Часть A. Метод ван дер Пау (6 баллов) Определение удельного сопротивления плоских объектов представляет собой важную практическую задачу. Т.к. форма объектов произвольна, рассчитать линии тока в них сложно. В 1958 году Лео ван дер Пау решил эту задачу для пластин произвольной геометрической формы. К центральной части боковой поверхности пластины толщины $d$ подключают 4 контакта $A$, $B$, $C$ и $D$ (см.рис). Сначала через узлы $A$ и $B$ пропускают ток $I_{AB}$ и измеряют напряжение $U_{CD}$ между узлами $C$ и $D$. Сопротивление $R_{\text{AB,CD}}$ рассчитывают как $\cfrac{U_{CD}}{I_{AB}}$. Затем через узлы $B$ и $C$ пропускают ток $I_{BC}$ и измеряют напряжение $U_{DA}$ между узлами $D$ и $A$. Сопротивление $R_{\text{BC,DA}}$ рассчитывают как $\cfrac{U_{DA}}{I_{BC}}$.  Теоретически можно показать, что удельное сопротивление материала рассчитывается по следующей формуле $$ \rho=\cfrac{{\pi}d}{\ln2} ({R_{\text{AB,CD}}}+{R_{\text{BC,DA}}}) \cfrac{f\left(\frac{R_{\text{AB,CD}}}{R_{\text{BC,DA}}}\right)}{2}, $$ где $f$~— некая функция, которая не выражается аналитически. В этой задаче вам предстоит численно найти значения этой функции в нескольких точках, а затем вычислить удельное сопротивление пластины. Обозначим $y=\cfrac{R_{\text{AB,CD}}}{R_{\text{BC,DA}}}$, тогда выражение для удельного сопротивления принимает вид $$ \rho=\cfrac{{\pi}d}{\ln2} {R_{\text{BC,DA}}} (y+1) \frac{f(y)}{2} $$ Из теоретических выкладок можно получить, что функция $f(y)$ удовлетворяет соотношению $$ \cfrac{y-1}{y+1}=\cfrac{f(y)}{\ln2}~\text{arch} \left(\cfrac{1}{2}\exp\left(\cfrac{\ln2}{f(y)}\right)\right) $$ Для удобства обозначив $x=\cfrac{\ln2}{f(y)}$, можно получить равносильную систему уравнений для нахождения удельного сопротивления, которой и нужно пользоваться при дальнейшем решении задачи $$ \rho={{\pi}d} {R_{\text{BC,DA}}} (y+1) \frac{1}{2x}, $$ $$ \cfrac{y-1}{y+1}=\cfrac{1}{x} \text{arch}\left(\cfrac{\text{e}^x}{2}\right). $$ Примечание. Гиперболические и обратные гиперболические функции задаются следующими формулами: $$\text{sh}~x=\cfrac{\text{e}^x-\text{e}^{-x}}{2},\quad\text{ch}~x=\cfrac{\text{e}^x+\text{e}^{-x}}{2},$$ $$\text{arsh}~x=\ln(x+\sqrt{x^2+1}),\quad\text{arch}~x=\ln(x+\sqrt{x^2-1}).$$
Получите значения $I_{AB}$, $U_{CD}$, $I_{DA}$ и $U_{BC}$ для 15 различных подключений к пластине.
Вычислите $R_{\text{AB,CD}}$, $R_{\text{BC,DA}}$ и $y$ для каждого из подключений. Значения всех величин округлите с точностью до 4 значащих цифр.
Формулу $\cfrac{y-1}{y+1}=\cfrac{1}{x} \text{arch}\left(\cfrac{\text{e}^x}{2}\right)$ можно преобразовать к виду $\text{e}^x=\text{e}^{\alpha x} + \text{e}^{\beta x}$. Найдите $\alpha$ и $\beta$. Ответ выразите через $y$.
Уравнение $\text{e}^x=\text{e}^{\alpha x} + \text{e}^{\beta x}$ трансцендентное, и не может быть решено аналитически. Решите его численно, т.е. для каждого $y$ найдите $\text{e}^x$ (с точностью до 4 значащих цифр).
Часть B. Примесный полупроводник (4 балла) Полупроводники бывают двух типов~— собственные и примесные. Критерий их разделения следующий: если в собственных полупроводниках проводимость осуществляется в первую очередь за счет движения собственных электронов, то в примесном полупроводнике на проводимость влияют атомы примеси. В этой части задачи рассматривается полупроводник $n$-типа, в котором на проводимость влияют доноры. В зависимости от температуры полупроводника, доноры могут являться как основным, так и слабым источником проводимости. При повышении температуры в полупроводнике протекают процессы ионизации доноров и перехода собственных электронов из валентной зоны в зону проводимости. При низких температурах $kT\ll{E_d}$, ($E_d$~— энергия ионизации донора), и переходом электронов в зону проводимости можно пренебречь. Поэтому основным источником проводимости являются ионизированные доноры. Зависимость концентрации ионизированных доноров в таком режиме следующая $$ n={C_1}T^{3/4}\exp\left(-\frac{{E_d}}{2kT}\right) $$ Процесс перехода от низких температур к высоким сопровождается областью истощения, когда практически все атомы примеси ионизируются, а концентрация свободных носителей заряда остается постоянной в широком диапазоне температур. Температура перехода в область истощения называется $T_i$. В области высоких температур собственные электроны приобретают достаточную энергию для перехода в зону проводимости, и концентрация свободных электронов начинает резко возрастать. В этой области температур, называемой областью собственной проводимости, основной вклад в проводимость вносят собственные электроны. Температура перехода в область собственной проводимости обозначается $T_s$. Концентрация свободных электронов в области собственной проводимости зависит от температуры по следующему закону $$ n={C_2}T^{3/2}\exp\left(-\frac{\Delta{E_g}}{2kT}\right), $$ где $\Delta{E_g}$~— ширина запрещенной зоны.
Построив график в подходящих координатах, определите численное значение $\rho$ полупроводника. Ответ округлите до 3 значащих цифр. Толщину материала примите равной $d=1~\text{мм}$.
Снимите зависимость $n(T)$.
Постройте график зависимость $\ln n~(\frac{1}{T})$. Аппроксимируйте три участка данного графика прямыми линиями и определите значения $T_i$ и $T_s$.Оцените погрешность полученных величин.
Найдите $E_d$.
Найдите $\Delta{E_g}$.
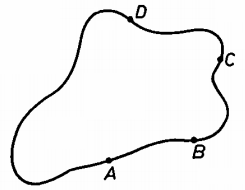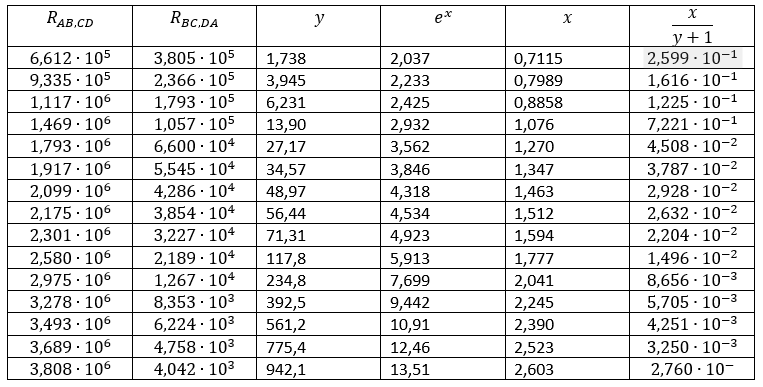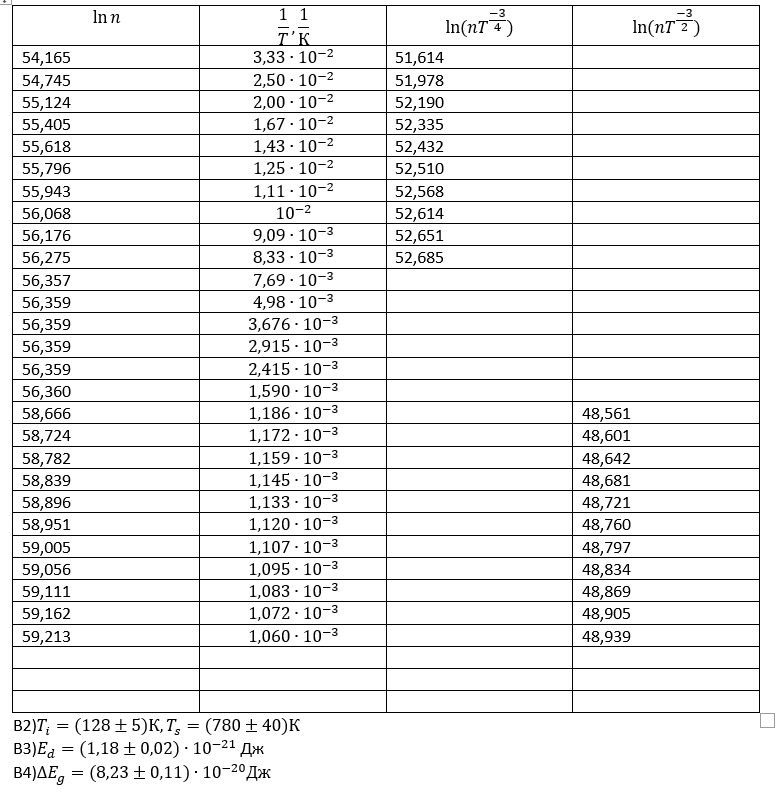
Получите значения $I_{AB}$, $U_{CD}$, $I_{DA}$ и $U_{BC}$ для 15 различных подключений к пластине.

Вычислите $R_{\text{AB,CD}}$, $R_{\text{BC,DA}}$ и $y$ для каждого из подключений. Значения всех величин округлите с точностью до 4 значащих цифр.

Формулу $\cfrac{y-1}{y+1}=\cfrac{1}{x} \text{arch}\left(\cfrac{\text{e}^x}{2}\right)$ можно преобразовать к виду $\text{e}^x=\text{e}^{\alpha x} + \text{e}^{\beta x}$.   Найдите $\alpha$ и $\beta$. Ответ выразите через $y$.

Уравнение $\text{e}^x=\text{e}^{\alpha x} + \text{e}^{\beta x}$ трансцендентное, и не может быть решено аналитически. Решите его численно, т.е. для каждого $y$ найдите $\text{e}^x$ (с точностью до 4 значащих цифр).

Построив график в подходящих координатах, определите численное значение $\rho$ полупроводника. Ответ округлите до 3 значащих цифр. Толщину материала примите равной $d=1~\text{мм}$.
Решение: $\rho=(2.3\cdot 10^3\pm5)~\text{Ом}$

Снимите зависимость $n(T)$.

Постройте график зависимость $\ln n~(\frac{1}{T})$. Аппроксимируйте три участка данного графика прямыми линиями и определите значения $T_i$ и $T_s$.Оцените погрешность полученных величин.

Найдите $E_d$.

Найдите $\Delta{E_g}$.
Темы:
PE, ★, 2020, Сборы XY, Y, Численное решение